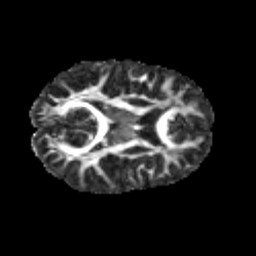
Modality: FA
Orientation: axial
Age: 10
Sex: male
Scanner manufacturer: siemens
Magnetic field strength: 3 T
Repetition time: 3.8 s
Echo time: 0.07 s